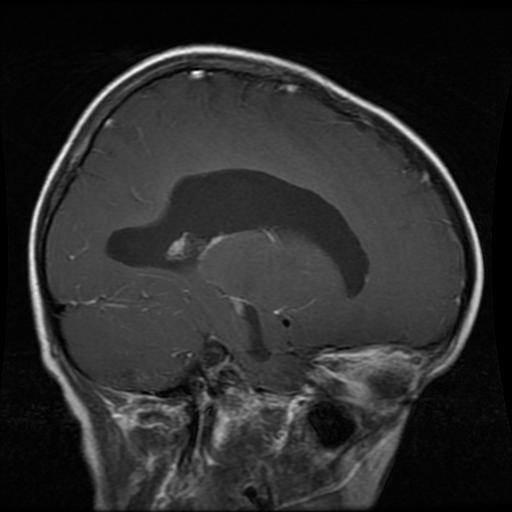
Label: glioma